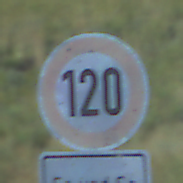
Verkehrszeichen: Geschwindigkeit120
Zusatzzeichen unten: ZeitangabenMitBeschraenkungAufWochentage8
Umgebung: Outdoor, Nature
Tageszeit: Night
Wetter: PartlyCloudy
Licht: Natural
Jahreszeit: NotSpecified
Kontrast: HighContrast